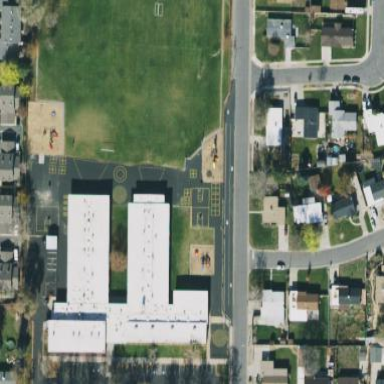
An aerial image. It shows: School building.